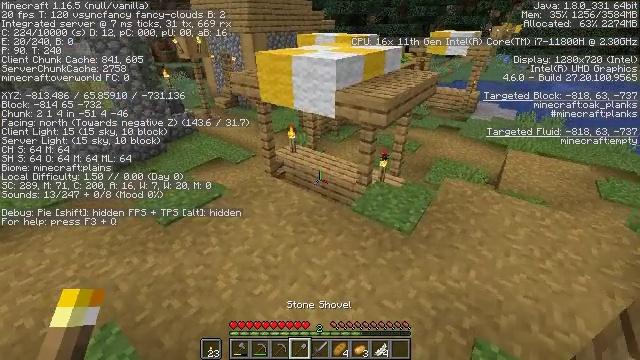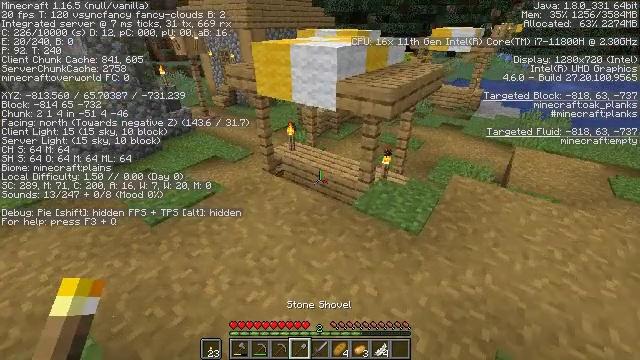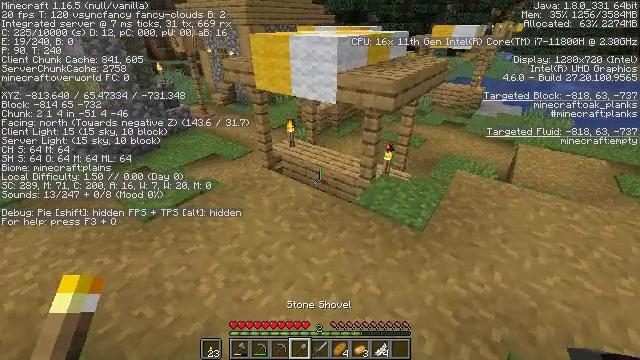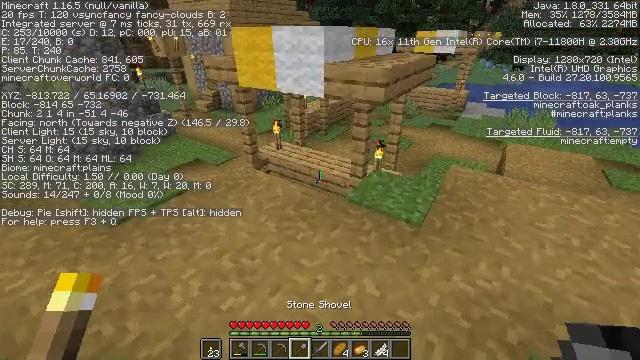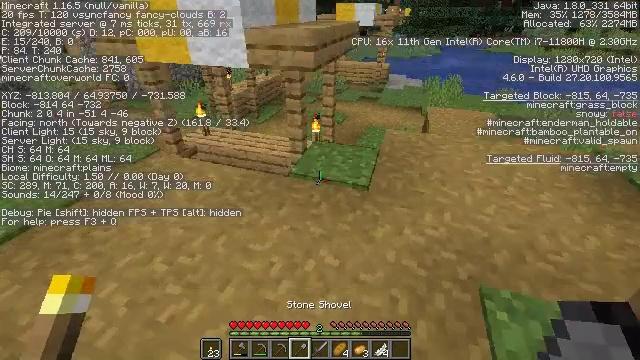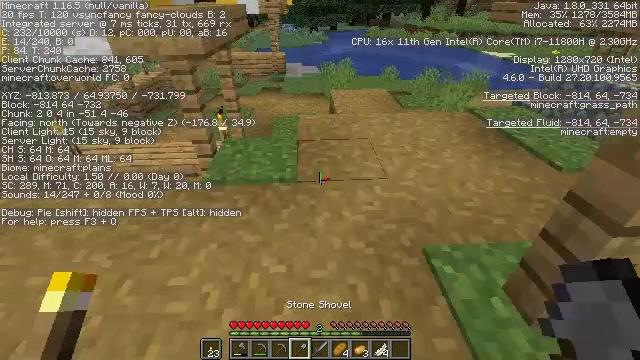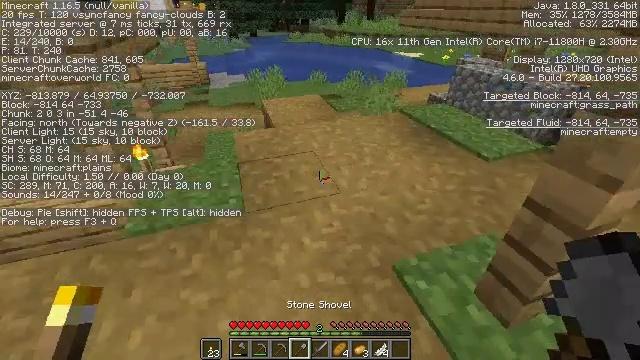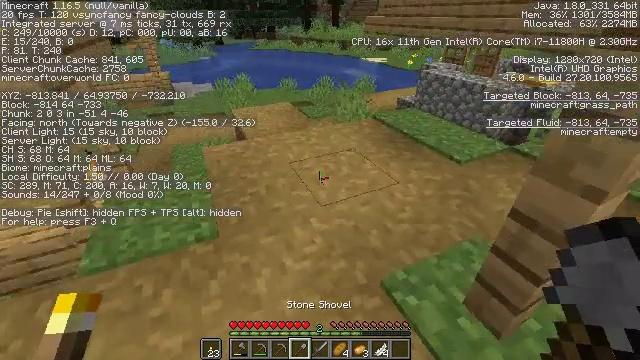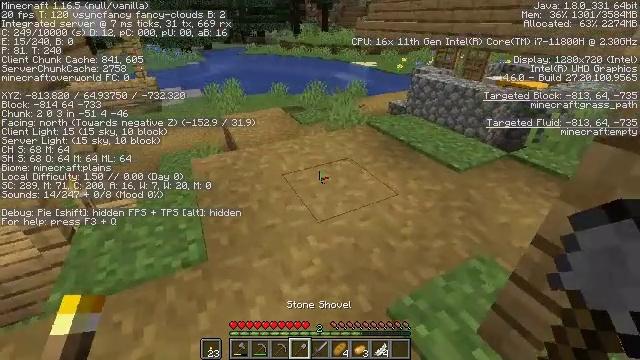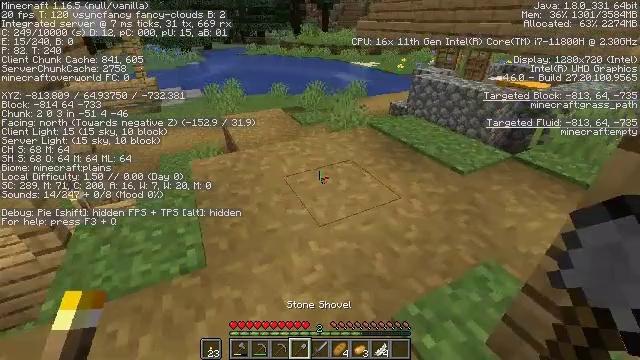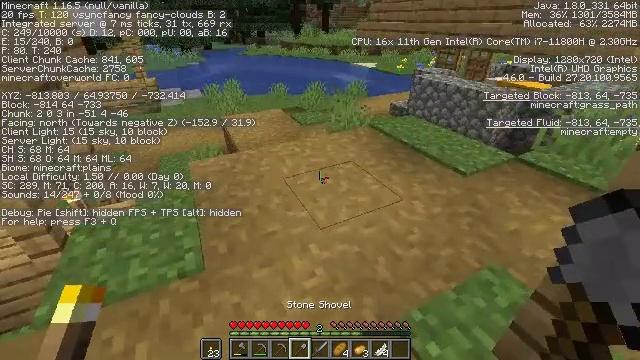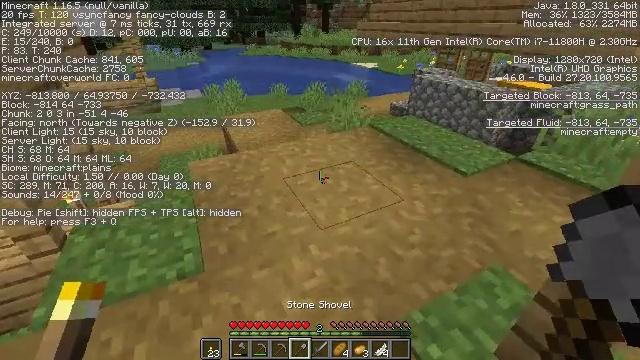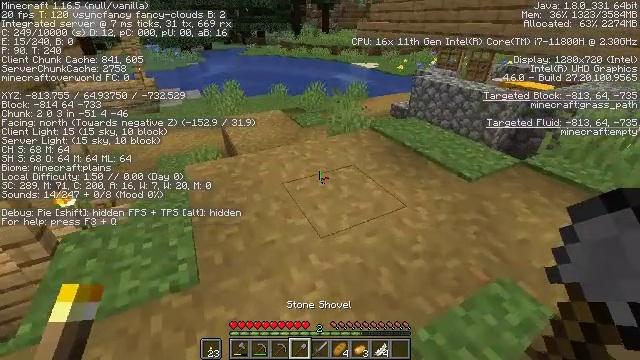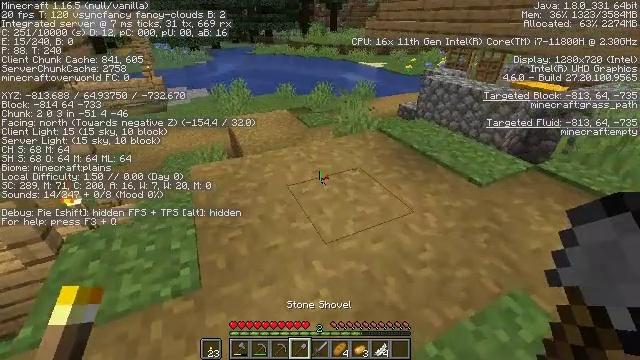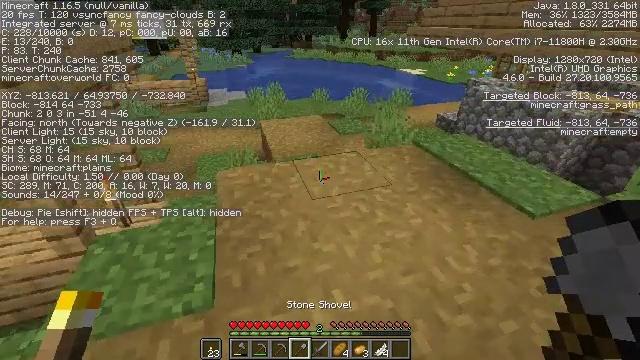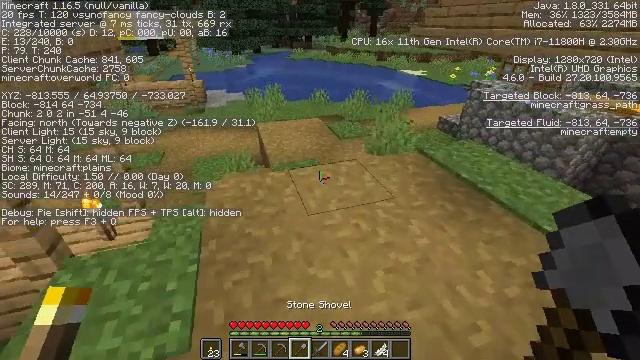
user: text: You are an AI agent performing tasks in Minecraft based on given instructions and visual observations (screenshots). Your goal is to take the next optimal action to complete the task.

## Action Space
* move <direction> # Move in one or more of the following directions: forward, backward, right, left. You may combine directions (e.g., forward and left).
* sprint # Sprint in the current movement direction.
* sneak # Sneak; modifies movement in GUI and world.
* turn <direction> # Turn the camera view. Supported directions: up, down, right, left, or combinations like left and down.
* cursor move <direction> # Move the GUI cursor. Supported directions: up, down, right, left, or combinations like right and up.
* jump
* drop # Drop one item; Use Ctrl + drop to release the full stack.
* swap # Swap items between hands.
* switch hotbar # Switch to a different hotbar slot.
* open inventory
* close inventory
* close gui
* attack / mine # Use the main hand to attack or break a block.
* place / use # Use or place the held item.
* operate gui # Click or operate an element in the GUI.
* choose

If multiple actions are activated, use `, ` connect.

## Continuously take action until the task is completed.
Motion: motion action
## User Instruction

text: Dig the grass path to transform it.
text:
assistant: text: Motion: move forward
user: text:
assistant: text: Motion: move forward
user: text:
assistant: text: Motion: move forward, turn right and up
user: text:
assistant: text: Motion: move forward, turn right and down
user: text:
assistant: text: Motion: move forward, turn right and down
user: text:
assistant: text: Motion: move forward, turn right and up
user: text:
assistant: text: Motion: move forward, turn right and up
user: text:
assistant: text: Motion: turn right
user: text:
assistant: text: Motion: no_op
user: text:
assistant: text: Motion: no_op
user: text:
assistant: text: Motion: no_op
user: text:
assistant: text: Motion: move forward
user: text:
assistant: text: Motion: move forward, turn left
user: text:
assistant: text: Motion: move forward, turn left
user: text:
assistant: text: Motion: move forward
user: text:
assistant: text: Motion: move forward
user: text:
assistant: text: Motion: move forward
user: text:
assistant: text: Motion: move forward
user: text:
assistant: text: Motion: move forward
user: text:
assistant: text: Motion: move forward
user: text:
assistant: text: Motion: move forward
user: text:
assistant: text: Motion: move forward
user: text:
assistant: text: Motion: move forward
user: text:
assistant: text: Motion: move forward
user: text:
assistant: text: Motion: move forward
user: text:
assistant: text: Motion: move forward
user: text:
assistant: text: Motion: no_op
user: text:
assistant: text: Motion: no_op
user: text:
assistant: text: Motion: no_op
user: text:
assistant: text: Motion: no_op